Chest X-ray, AP view. Patient: 46 years old, sex M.
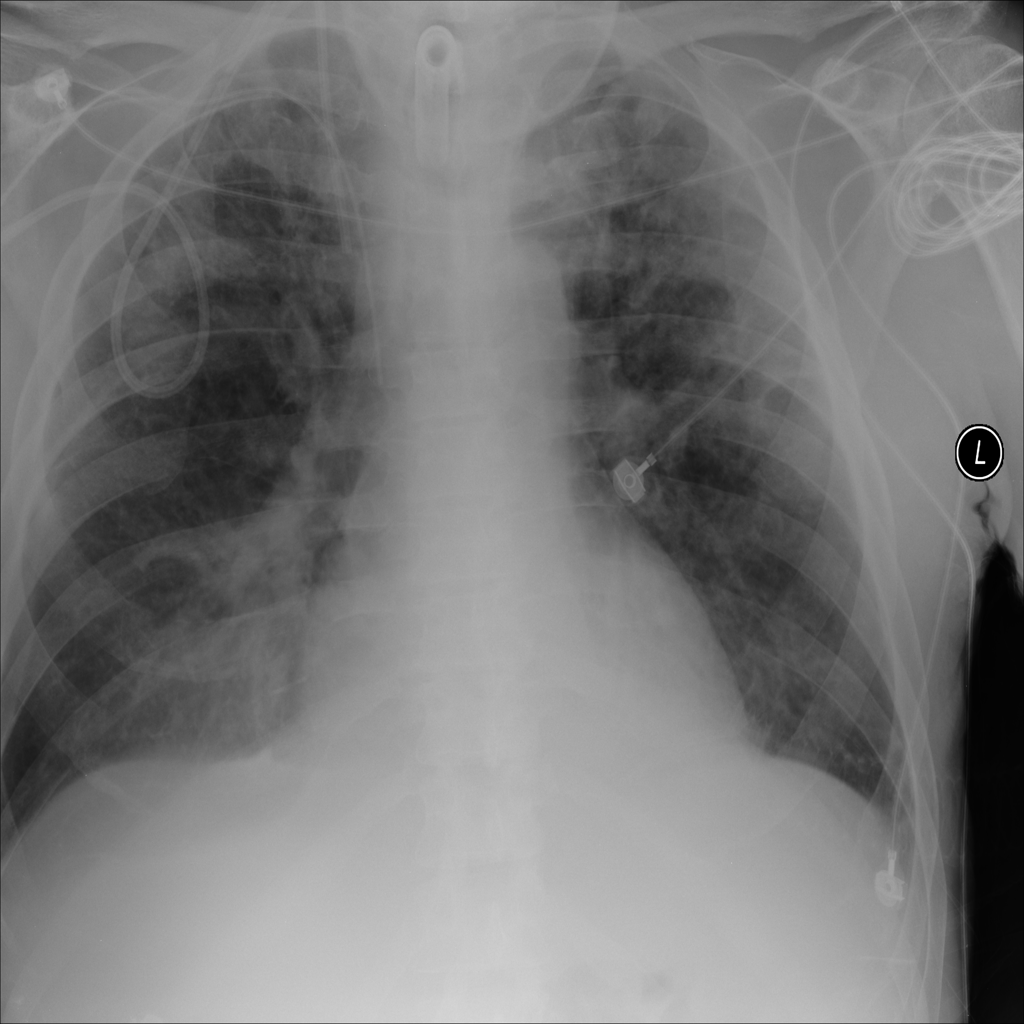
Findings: No Finding